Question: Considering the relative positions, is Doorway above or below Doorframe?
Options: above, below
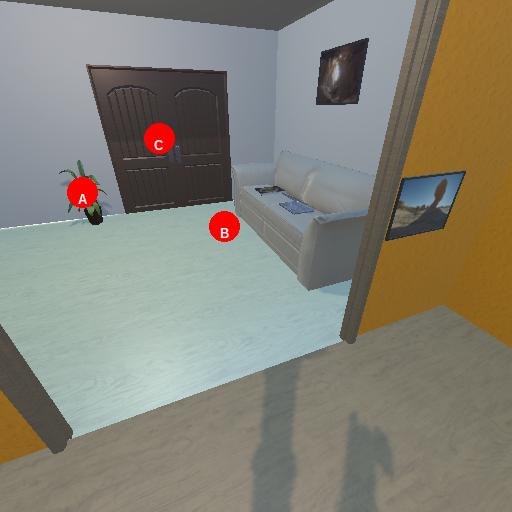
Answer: above